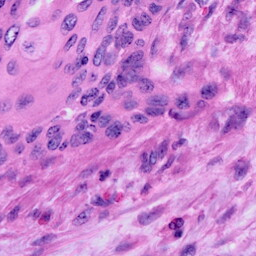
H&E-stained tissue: Cervix